Aerial crown-view tile of a tropical tree (Barro Colorado Island, Panama), acquired 20250915:
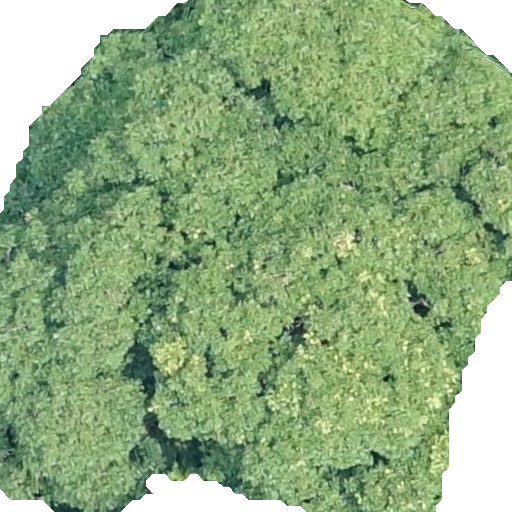
Species: Dipteryx oleifera
GBIF accepted scientific name: Dipteryx oleifera
Crown area: 361.258 m²